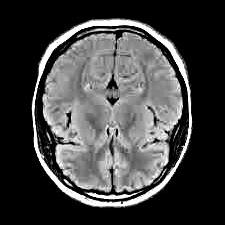
Label: notumor